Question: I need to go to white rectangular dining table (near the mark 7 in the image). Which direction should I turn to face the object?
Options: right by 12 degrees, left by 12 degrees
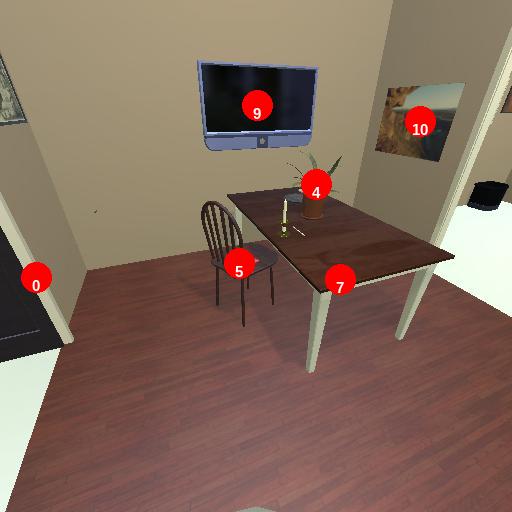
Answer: right by 12 degrees